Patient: sex M, age 58
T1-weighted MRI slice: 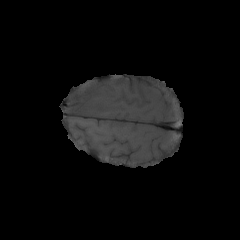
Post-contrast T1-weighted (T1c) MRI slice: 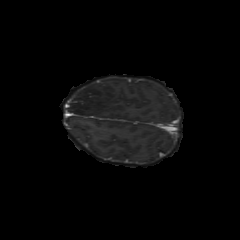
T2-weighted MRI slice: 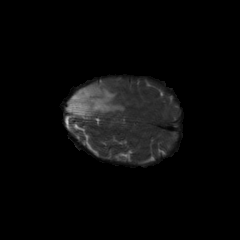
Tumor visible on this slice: yes
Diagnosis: Astrocytoma, IDH-mutant
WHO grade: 4